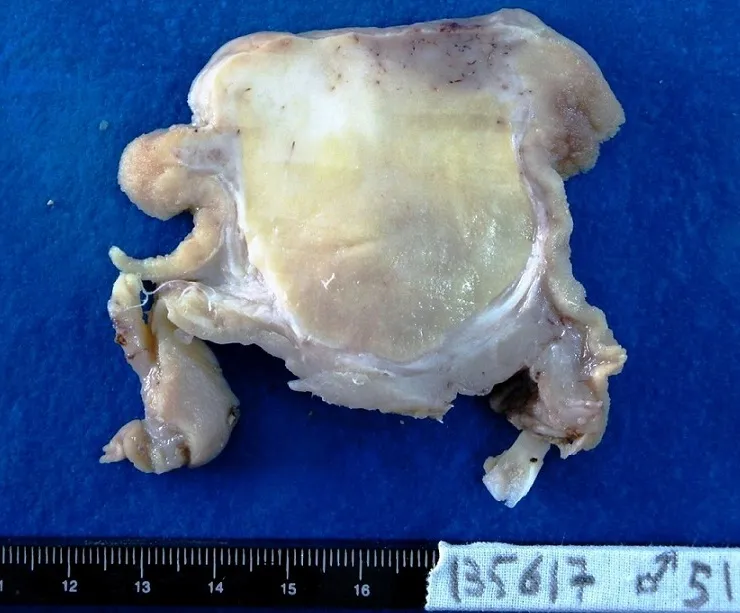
Macroscopic features: A well-circumscribed nodular lesion with a yellow, greasy, cut-surface.
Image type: pathology (fish)